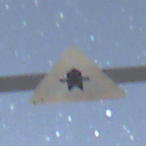
Verkehrszeichen: Vorfahrt
Umgebung: Outdoor, Nature
Tageszeit: Night
Wetter: Clear
Licht: Natural
Jahreszeit: NotSpecified
Kontrast: HighContrast